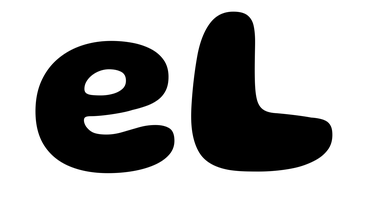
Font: Gluten_Bold